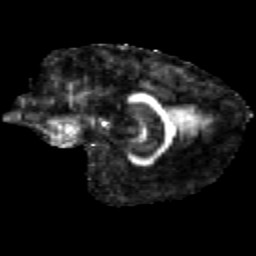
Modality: FA
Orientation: sagittal
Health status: healthy
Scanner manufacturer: siemens
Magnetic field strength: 3 T
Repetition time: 12 s
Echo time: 0.092 s